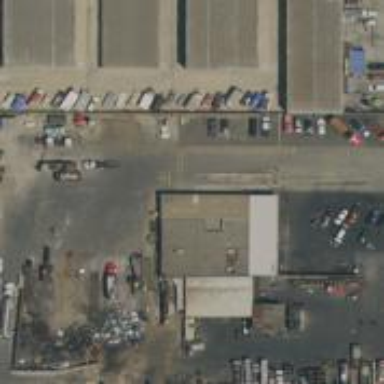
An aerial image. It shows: Weighbridge facility.